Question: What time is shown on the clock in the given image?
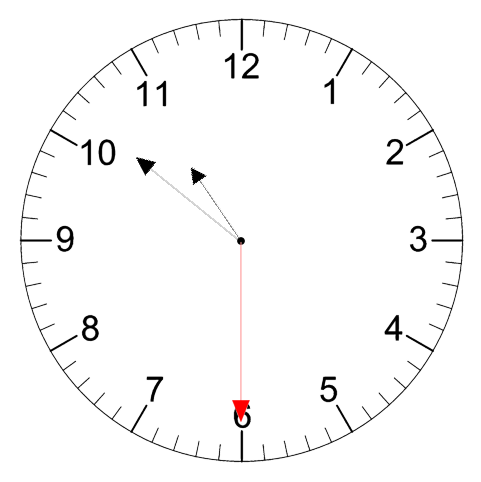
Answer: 10:51:30